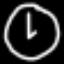
Label: clock